【题型】解答题　【知识点】解析几何　【难度】medium
如图, 椭圆 $\Gamma: \frac{x^2}{4} + \frac{y^2}{2} = 1$, $F$ 为其右焦点, 过点 $P(0,1)$ 的动直线 $l$ 与椭圆 $\Gamma$ 相交于 $A,B$ 两点.

(1) 若直线 $l$ 经过焦点 $F$, 求此时线段 $AB$ 的长度;

(2) 若焦点 $F$ 不在直线 $l$ 上, 求 $\triangle FAB$ 周长的最大值及相应直线 $l$ 的方程;

(3) 在平面直角坐标系 $xOy$ 中, 是否存在与点 $P$ 不同的定点 $Q$, 使得 $\frac{|QA|}{|QB|} = \frac{|PA|}{|PB|}$ 恒成立? 若存在, 求出点 $Q$ 的坐标; 若不存在, 请说明理由.
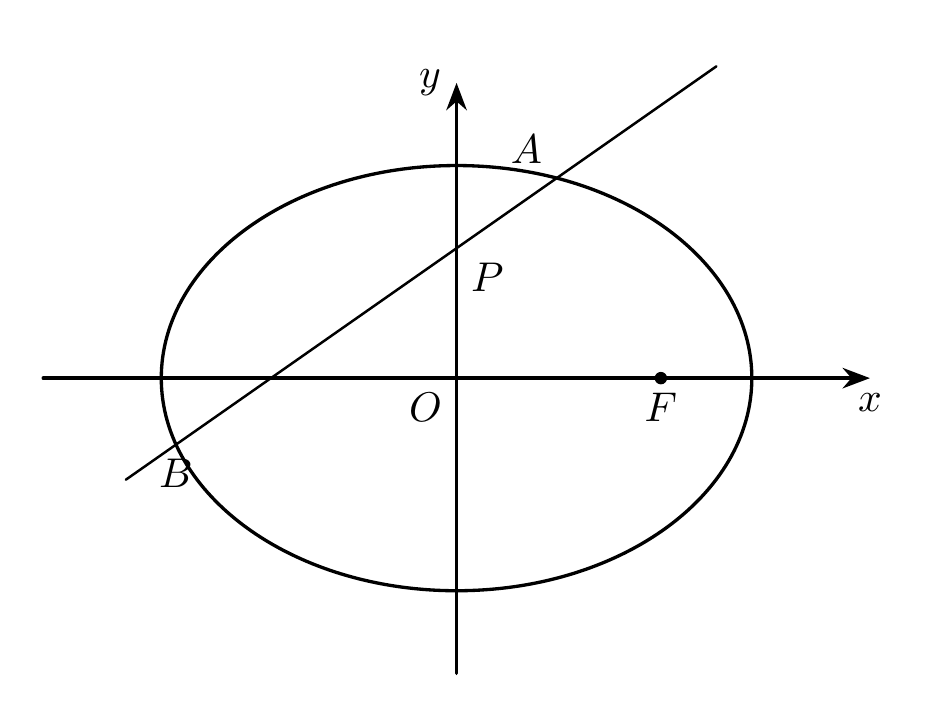
【解答】
\vspace{1em}
【详解】

(1) 依题意, $F(\sqrt{2},0)$, 直线 $l$ 的斜率为 $-\frac{\sqrt{2}}{2}$, 方程为 $y = -\frac{\sqrt{2}}{2}x + 1$,

由
$
\begin{cases}
y = -\frac{\sqrt{2}}{2}x + 1 \\
\frac{x^2}{4} + \frac{y^2}{2} = 1
\end{cases}
$
消去 $y$ 得 $x^2 - \sqrt{2}x - 1 = 0$, 解得 $x = \frac{\sqrt{2} \pm \sqrt{6}}{2}$,

所以线段 $AB$ 的长 $|AB| = \sqrt{\left(-\frac{\sqrt{2}}{2}\right)^2 + 1} \cdot \left|\frac{\sqrt{2} + \sqrt{6}}{2} - \frac{\sqrt{2} - \sqrt{6}}{2}\right| = \sqrt{\frac{3}{2}} \cdot \sqrt{6} = 3$.

(2) 设椭圆的左焦点为 $E(-\sqrt{2},0)$, 则 $|AB| \leq |AE| + |BE|$,
于是 $|AB| + |AF| + |BF| \leq |AE| + |AF| + |BE| + |BF| = |EE| = 8$, 当且仅当直线 $l$ 过左焦点 $E$ 取等号,

所以 $\triangle FAB$ 周长的最大值为 8, 此时直线 $l$ 方程为 $y = \frac{\sqrt{2}}{2}x + 1$.

(3) 存在点 $Q(0,2)$ 满足题意,

假设存在满足题意的定点 $Q$, 当直线 $l$ 平行于 $x$ 轴时, 则 $\frac{|QA|}{|QB|} = \frac{|PA|}{|PB|} = 1$, $A,B$ 两点关于 $y$ 轴对称,
则 $Q$ 点在 $y$ 轴上, 不妨设 $Q(0,t)$,

当直线 $l$ 垂直于 $x$ 轴时, $A(0,\sqrt{2}), B(0,-\sqrt{2})$,
$
\frac{|QA|}{|QB|} = \frac{|t - \sqrt{2}|}{|t + \sqrt{2}|} = \frac{|PA|}{|PB|} = \frac{1 - \sqrt{2}}{1 + \sqrt{2}},
$
解得 $t = 2$ 或 $t = 1$ (舍去, 否则 $Q$ 点就是 $P$ 点), 否则 $Q$ 点的坐标为 $(0,2)$;

对于一般的直线 $l: y = kx + 1$, $Q(0,2)$ 也满足题意.

因为 $\frac{|QA|}{|QB|} = \frac{|PA|}{|PB|}$, 由角平分线定理知, $y$ 轴为 $\angle AQB$ 的角平分线, 则只需 $k_{QA} = -k_{QB}$.

设 $A(x_1,y_1)$, $B(x_2,y_2)$, 则 $y_1 = kx_1 + 1$, $y_2 = kx_2 + 1$,

则
$
\begin{cases}
y = kx + 1 \\
x^2 + 2y^2 = 4
\end{cases}
$
消去 $y$ 可得, $(1 + 2k^2)x^2 + 4kx - 2 = 0$,

则 $x_1 + x_2 = -\frac{4k}{1 + 2k^2}$, $x_1x_2 = \frac{-2}{1 + 2k^2}$,

于是 $k_{QA} = \frac{y_1 - 2}{x_1} = \frac{kx_1 - 1}{x_1} = k - \frac{1}{x_1}$, $k_{QB} = \frac{y_2 - 2}{x_2} = \frac{kx_2 - 1}{x_2} = k - \frac{1}{x_2}$,

两式相加得, $k_{QA} + k_{QB} = 2k - \left(\frac{1}{x_1} + \frac{1}{x_2}\right) = 2k - \frac{x_1 + x_2}{x_1x_2} = 2k - 2k = 0$,

即 $k_{QA} = -k_{QB}$ 从而, 假设成立.

即存在与点 $P$ 不同的定点 $Q(0,2)$, 使得 $\frac{|QA|}{|QB|} = \frac{|PA|}{|PB|}$ 恒成立.

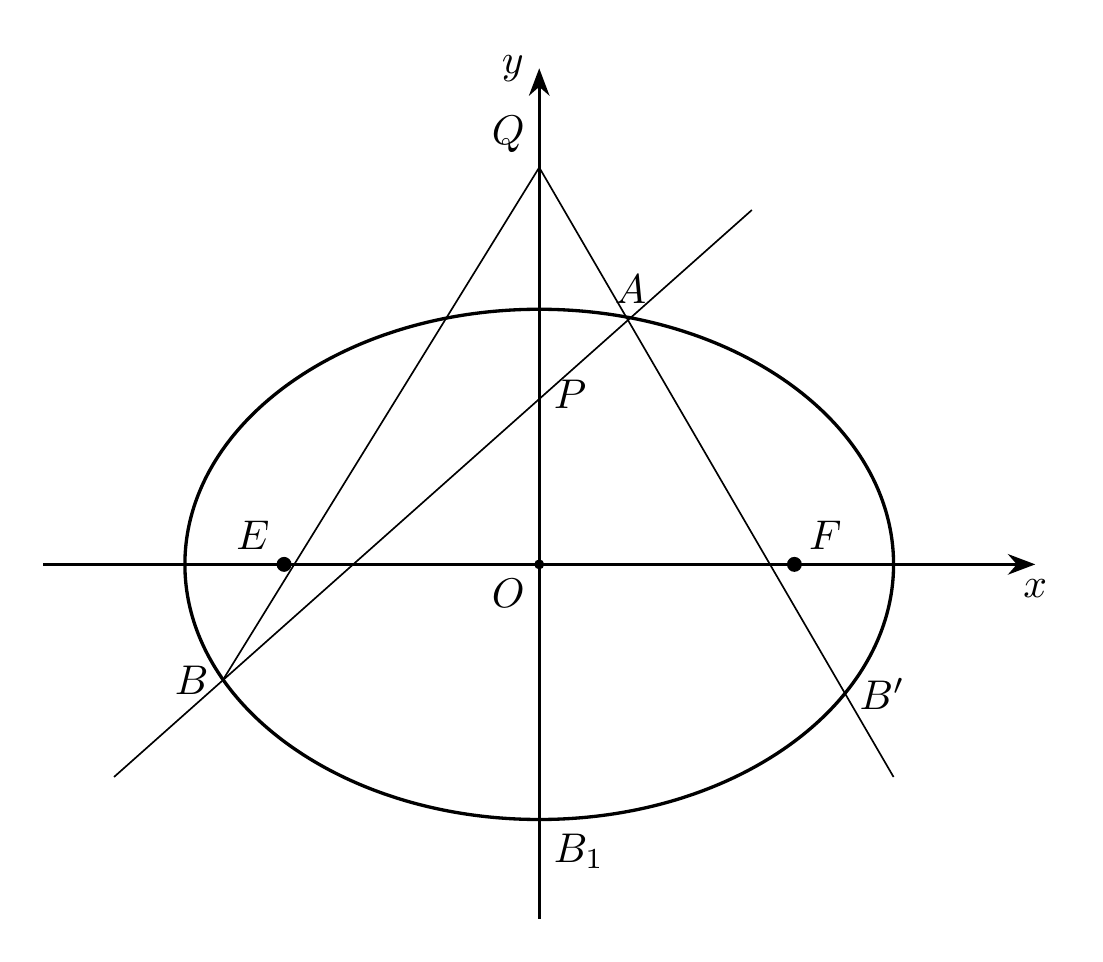